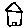
Label: house